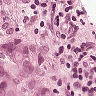
Metastatic tissue present: yes